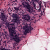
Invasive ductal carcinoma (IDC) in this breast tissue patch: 0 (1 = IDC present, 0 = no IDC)